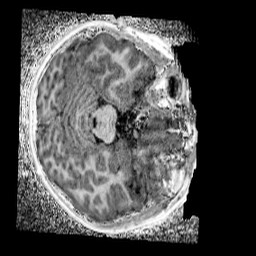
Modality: UNIT1_denoised
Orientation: axial
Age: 9
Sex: male
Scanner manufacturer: siemens
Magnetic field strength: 3 T
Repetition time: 4 s
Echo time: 0.00299 s